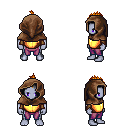
a pixel art fantasy rpg character, male body template, dark elf, purple skin, gold chest armor, magenta pants, dark blonde mohawk hairstyle, cloth hood, leather bracers, four views (front, back, left, right), 2x2 character sprite sheet, small pixel art, hard edges, no anti-aliasing